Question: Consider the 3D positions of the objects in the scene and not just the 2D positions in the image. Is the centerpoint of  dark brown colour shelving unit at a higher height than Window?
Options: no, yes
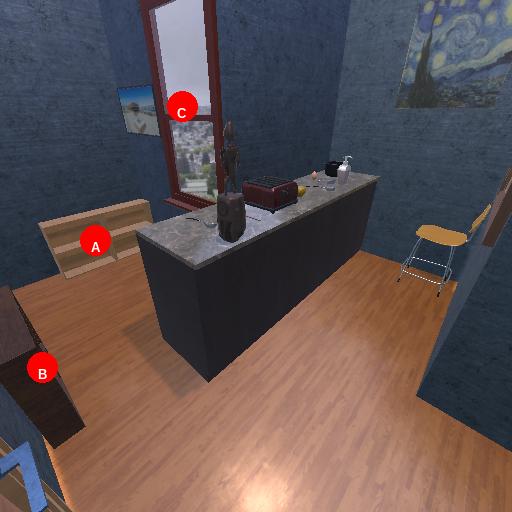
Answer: no